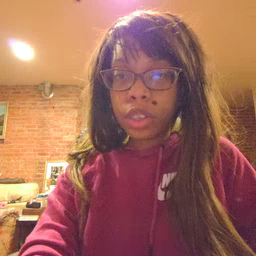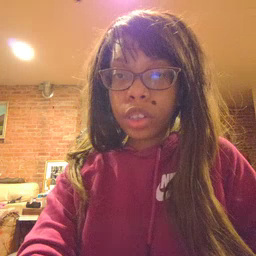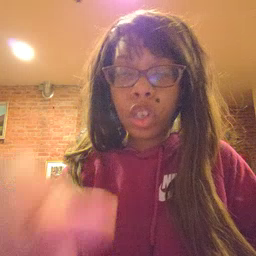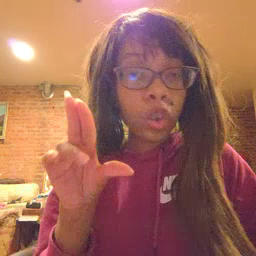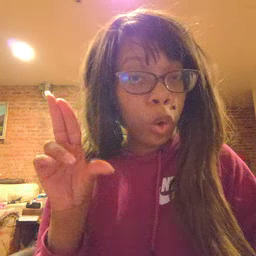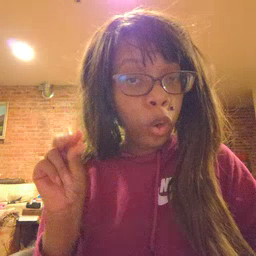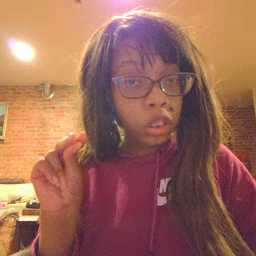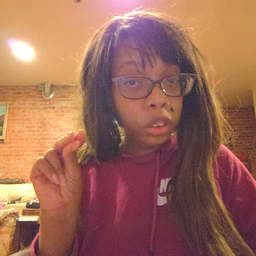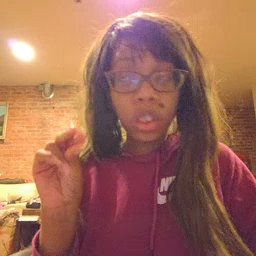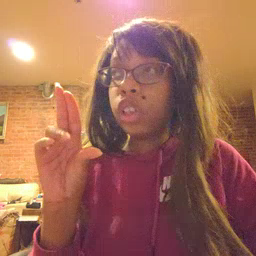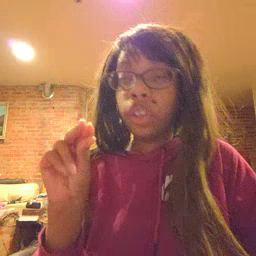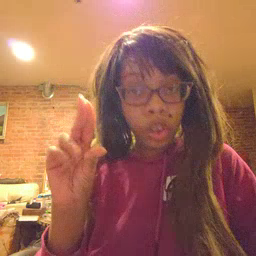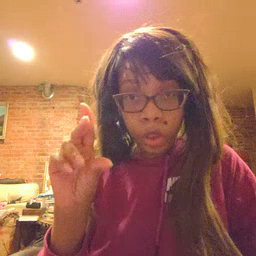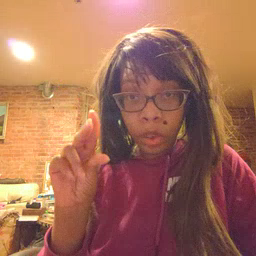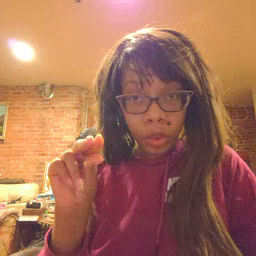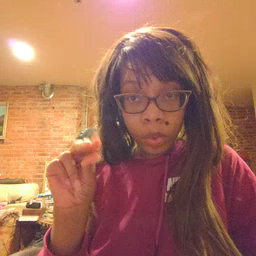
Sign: no